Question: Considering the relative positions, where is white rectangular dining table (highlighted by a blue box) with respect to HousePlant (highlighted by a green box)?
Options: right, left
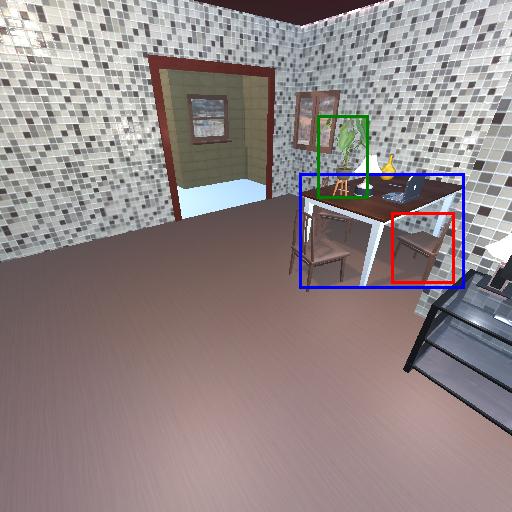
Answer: right